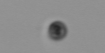
Label: nanoplankton_mix